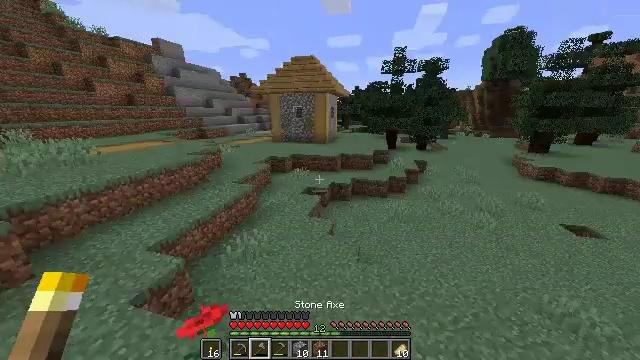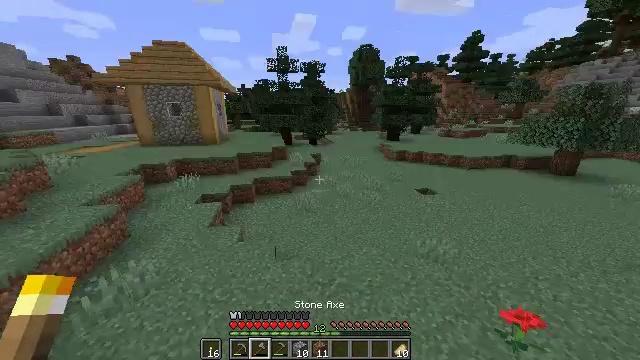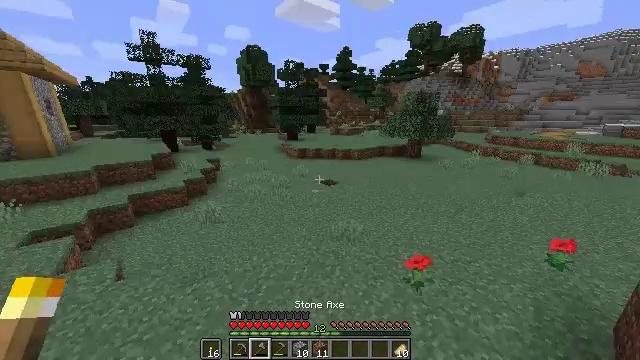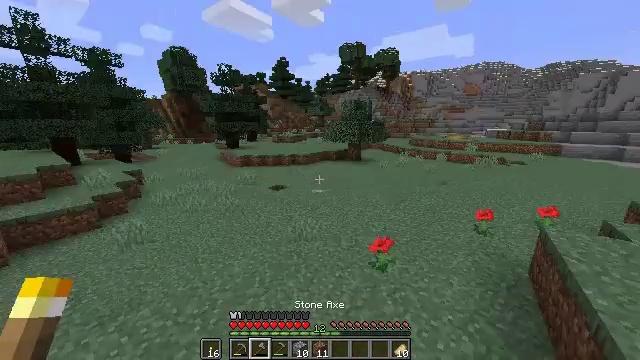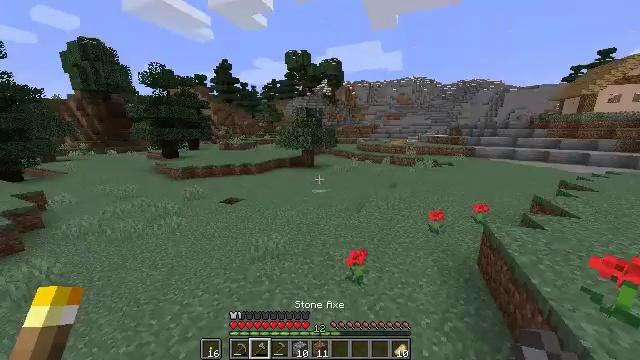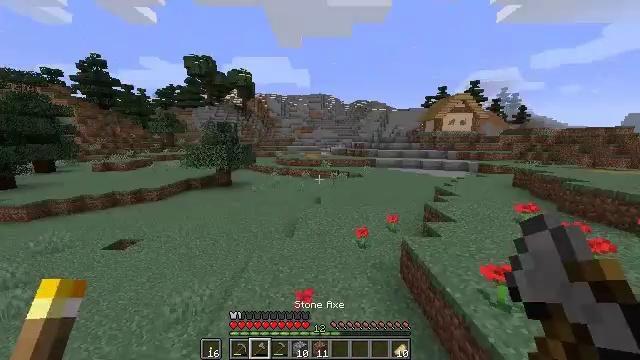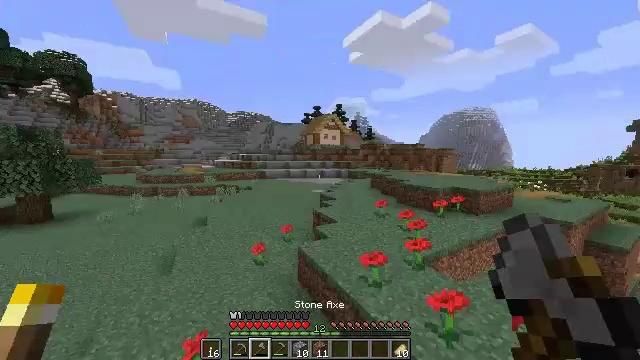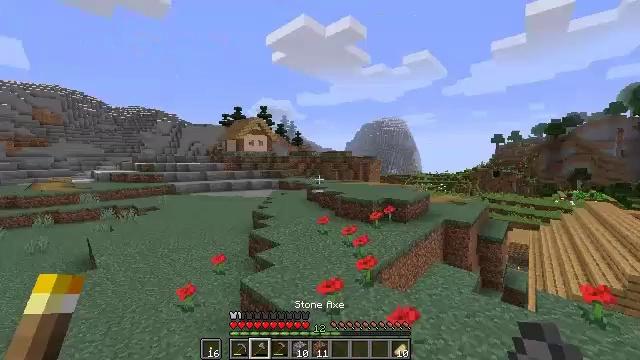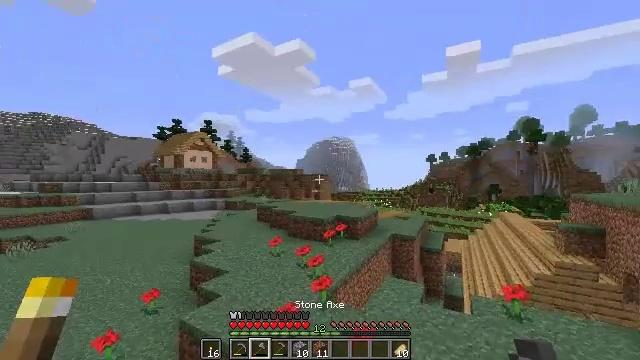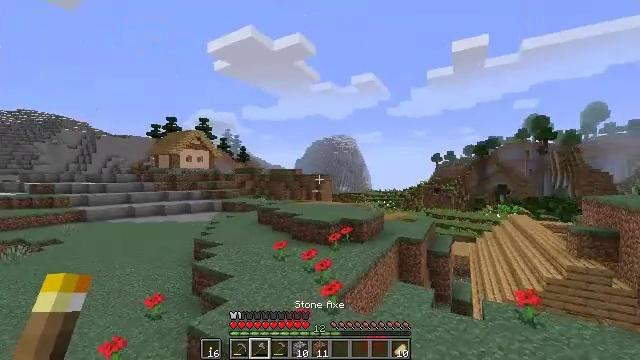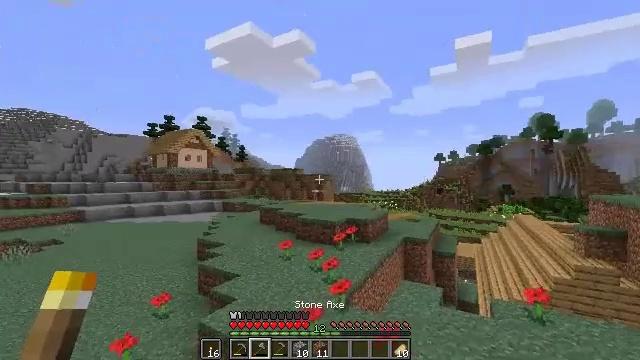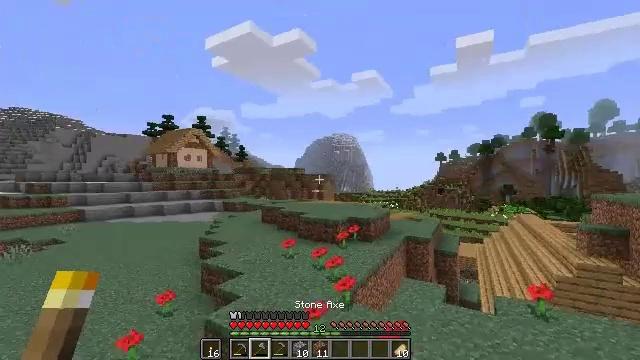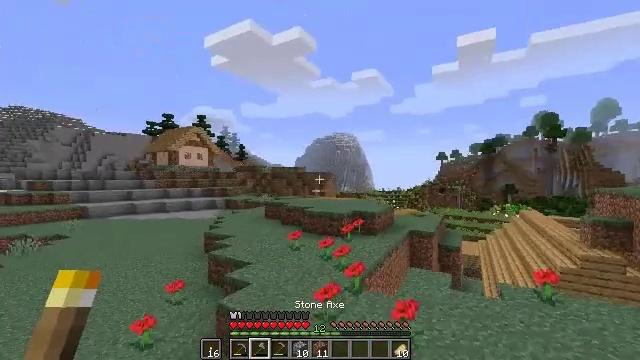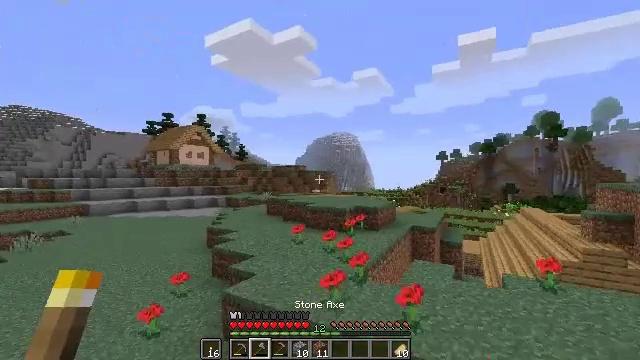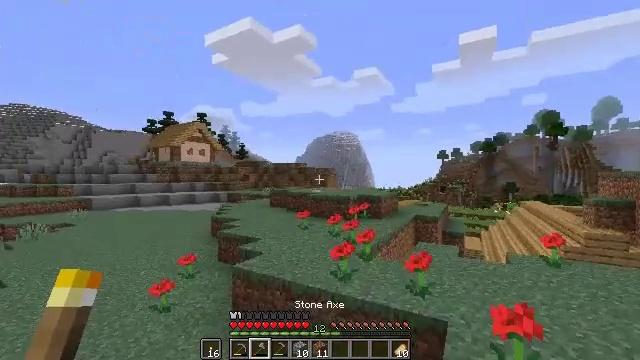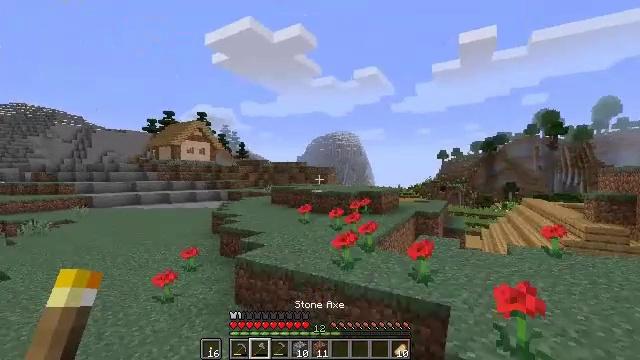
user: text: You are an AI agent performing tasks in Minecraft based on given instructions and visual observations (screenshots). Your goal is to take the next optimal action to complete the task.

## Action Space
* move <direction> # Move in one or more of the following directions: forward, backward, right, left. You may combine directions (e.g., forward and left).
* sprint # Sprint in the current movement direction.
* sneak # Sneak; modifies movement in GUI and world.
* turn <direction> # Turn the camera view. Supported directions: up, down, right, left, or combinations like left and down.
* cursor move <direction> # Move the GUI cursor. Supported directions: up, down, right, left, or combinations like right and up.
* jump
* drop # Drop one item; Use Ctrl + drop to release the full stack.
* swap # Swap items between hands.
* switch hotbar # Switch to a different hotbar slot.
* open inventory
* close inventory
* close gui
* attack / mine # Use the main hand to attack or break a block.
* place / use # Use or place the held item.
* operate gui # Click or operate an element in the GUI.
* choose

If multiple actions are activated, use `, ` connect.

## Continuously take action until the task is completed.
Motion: motion action
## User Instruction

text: Break the stonecutter to collect it.
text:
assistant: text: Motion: move forward, sprint, turn right, jump
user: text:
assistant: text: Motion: move forward, sprint, turn right, jump
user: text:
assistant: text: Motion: move forward and move left, sprint, turn right and up, jump
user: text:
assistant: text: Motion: move forward and move left, sprint, turn right and up, jump
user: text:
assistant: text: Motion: move forward and move left, sprint, turn right and up, jump
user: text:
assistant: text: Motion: move left, sprint, turn right and up, jump
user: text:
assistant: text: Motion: move left, sprint, turn right and up
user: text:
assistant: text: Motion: turn right and up
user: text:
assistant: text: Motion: no_op
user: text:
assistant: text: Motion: no_op
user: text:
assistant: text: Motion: no_op
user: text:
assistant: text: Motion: no_op
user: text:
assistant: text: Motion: no_op
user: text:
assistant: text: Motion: no_op
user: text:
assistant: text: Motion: no_op
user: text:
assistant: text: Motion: turn right
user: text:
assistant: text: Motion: turn right
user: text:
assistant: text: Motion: no_op
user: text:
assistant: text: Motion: no_op
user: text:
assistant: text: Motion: no_op
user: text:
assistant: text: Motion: no_op
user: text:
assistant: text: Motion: no_op
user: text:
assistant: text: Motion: turn left
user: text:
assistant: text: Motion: move forward, turn left
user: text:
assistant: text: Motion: move forward, turn left
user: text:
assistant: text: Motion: move forward, sprint, turn left
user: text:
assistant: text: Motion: move forward, sprint, turn left and up
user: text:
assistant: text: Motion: move forward, sprint
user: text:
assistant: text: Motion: move forward, sprint, jump
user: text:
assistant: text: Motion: move forward, sprint, jump